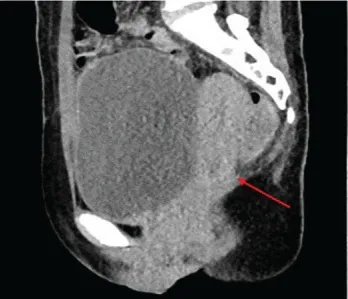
After. 2 cycles of treatment. Partial response of the lesion in the cervical (A vs B). The bilateral pleural effusion was reduced (C vs D). The red arrow shows the cervical lesion.
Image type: radiology (ct)